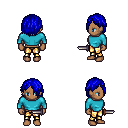
a pixel art fantasy rpg character, female body template, human, dark skin, teal long-sleeve shirt, gold greaves, blue bangs hairstyle, dagger, four views (front, back, left, right), 2x2 character sprite sheet, small pixel art, hard edges, no anti-aliasing